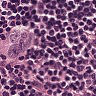
Metastatic tissue present: yes